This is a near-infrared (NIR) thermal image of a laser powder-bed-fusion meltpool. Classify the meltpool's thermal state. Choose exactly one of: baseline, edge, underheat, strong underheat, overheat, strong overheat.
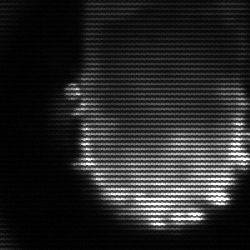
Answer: baseline